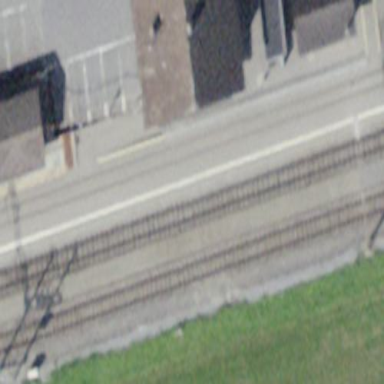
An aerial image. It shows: Platform for public transport and railway services.